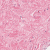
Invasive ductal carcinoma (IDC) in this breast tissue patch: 0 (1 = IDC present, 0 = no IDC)